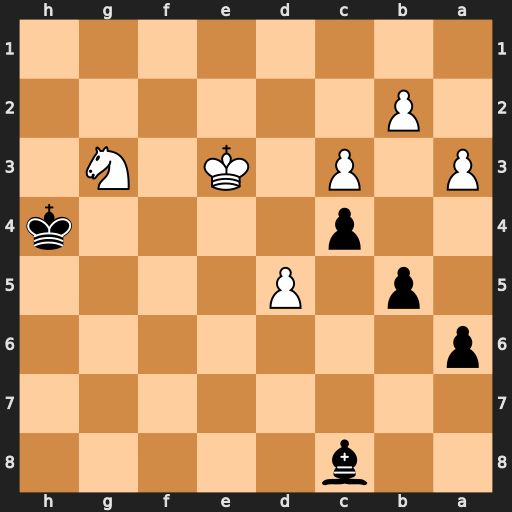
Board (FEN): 2b5/8/p7/1p1P4/2p4k/P1P1K1N1/1P6/8
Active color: b
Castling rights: -
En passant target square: -
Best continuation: Kxg3 a4 Bf5 Kd4 Kf4